Aerial crown-view tile of a tropical tree (Barro Colorado Island, Panama), acquired 20240918:
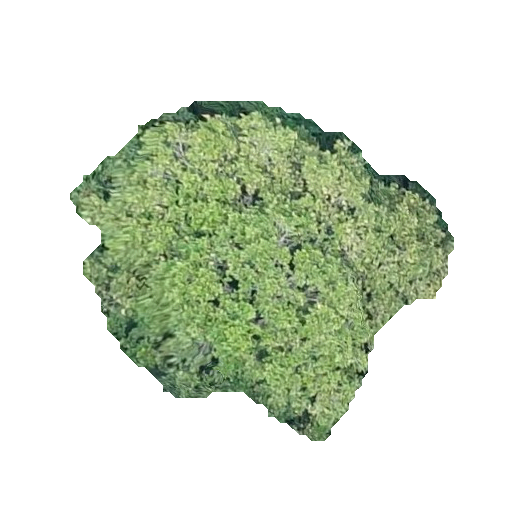
Species: Poulsenia armata
GBIF accepted scientific name: Poulsenia armata
Crown area: 131.801 m²